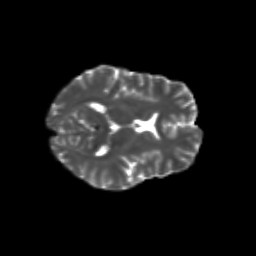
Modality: T2w
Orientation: axial
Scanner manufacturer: siemens
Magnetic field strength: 3 T
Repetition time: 9.2 s
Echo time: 0.084 s